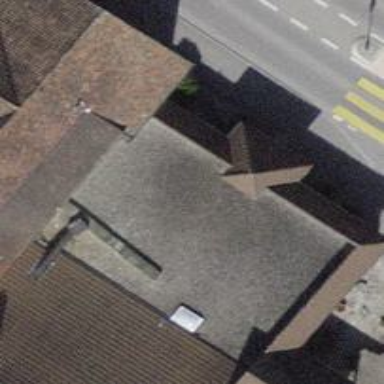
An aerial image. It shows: Restaurant.